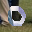
Label: 0